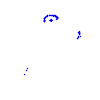
Particle: proton